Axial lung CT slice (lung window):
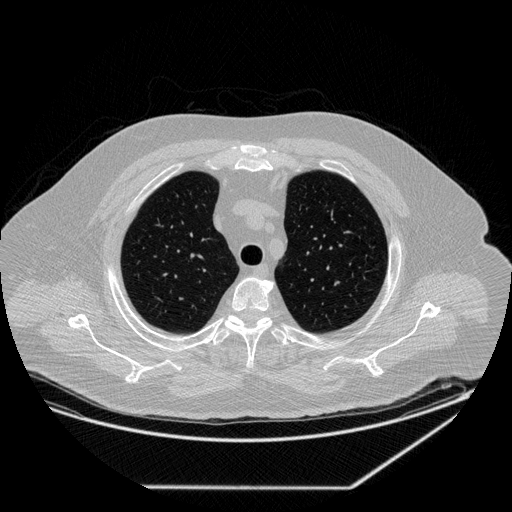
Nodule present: no